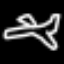
Label: airplane